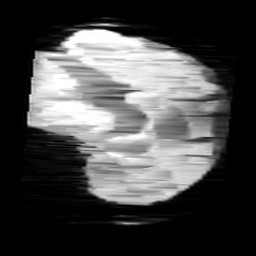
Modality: minIP
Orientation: sagittal
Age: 9
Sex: female
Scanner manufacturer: siemens
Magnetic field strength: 3 T
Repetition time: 0.027 s
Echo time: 0.02 s